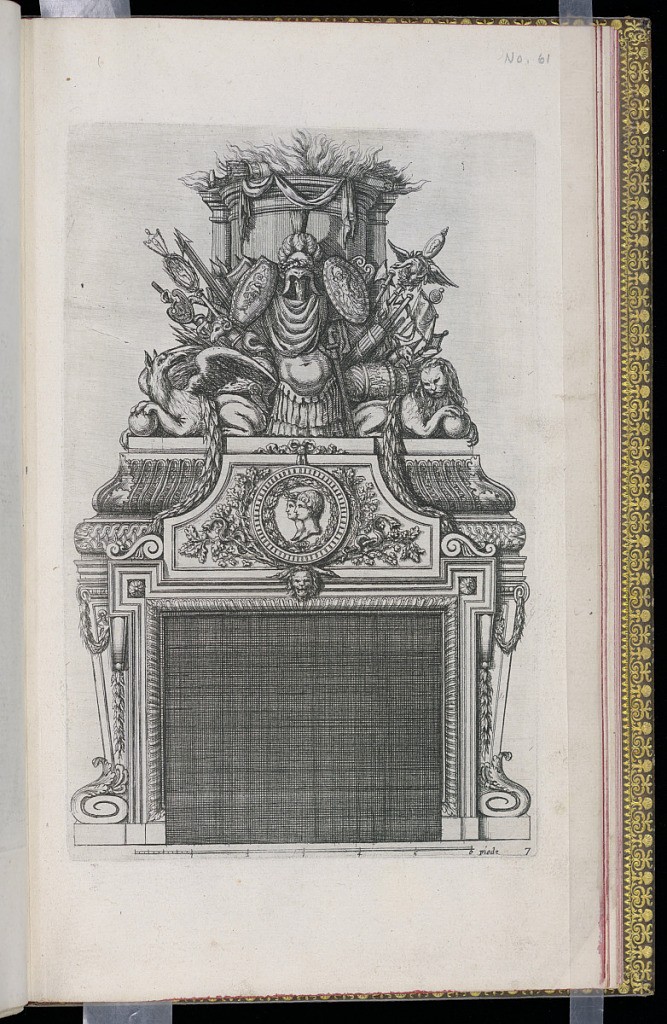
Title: Chimney Piece Design
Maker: D. Antoine Pierretz, French, active 1647
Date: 1647-55
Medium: Etching on laid paper
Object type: Print
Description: Design for a chimney piece (fireplace, mantel and overmantel) with classical motifs. The mantel is decorated with a fluted molding, scrolling acanthus leaves, rosettes, s-scrolls, festoons of leaves, a round medallion with profile portraits, foliate branches, and snakes. The overmantel features a large, sculpted military trophy of arms and armor and a flaming altar, including a griffin, lion, armor, shields, spears, axes, spears, a quiver of arrows, and swords. A scale below. The plate is numbered.